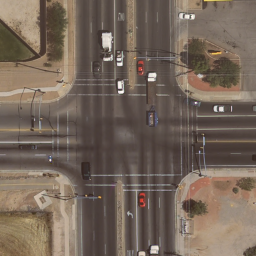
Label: intersection